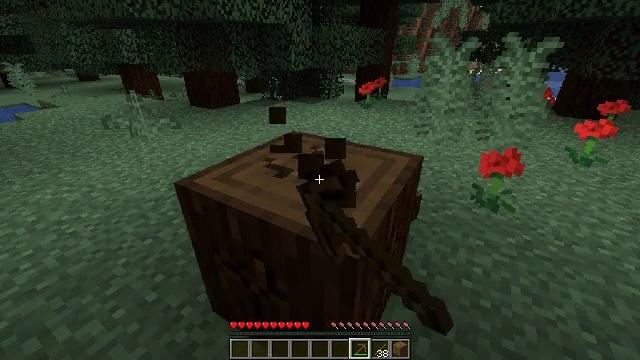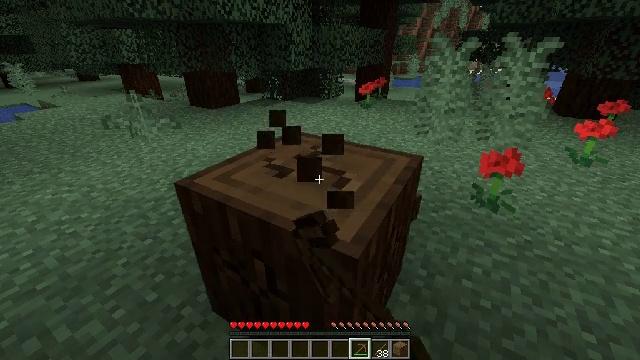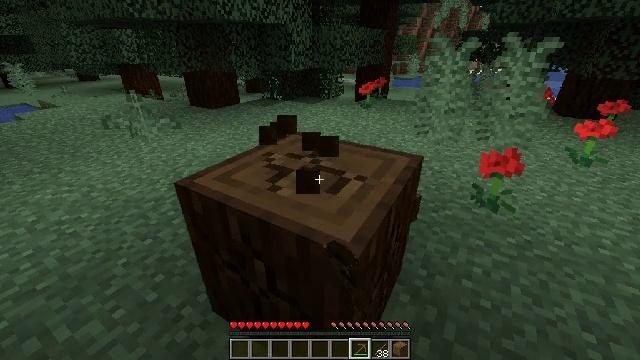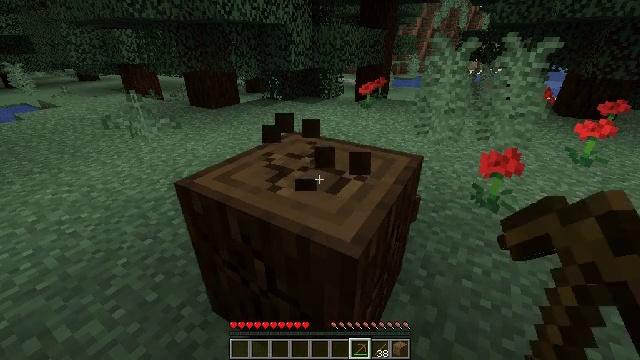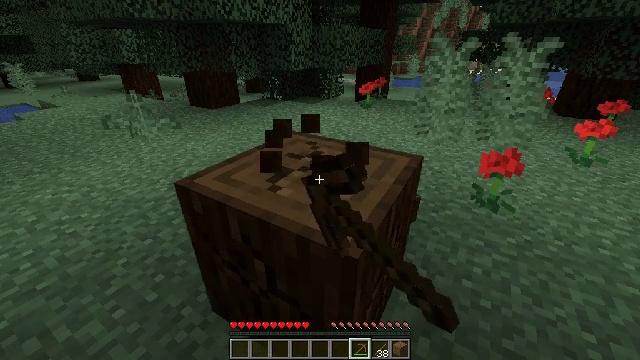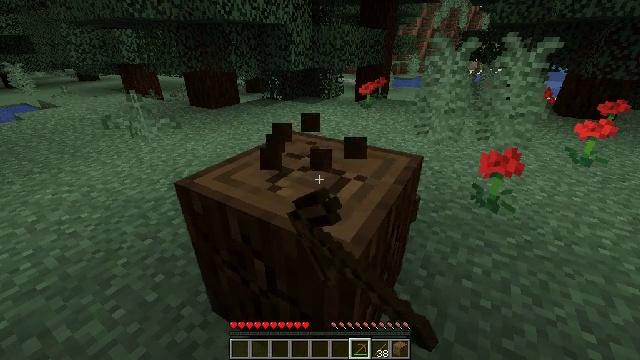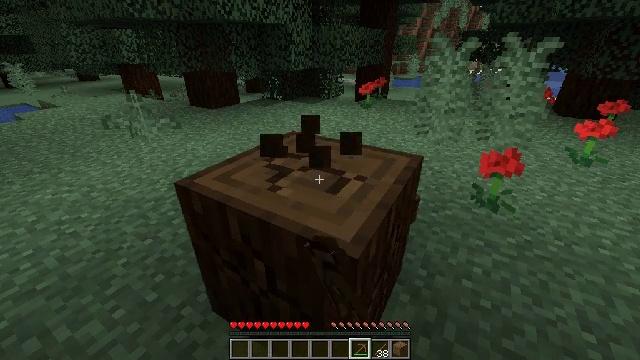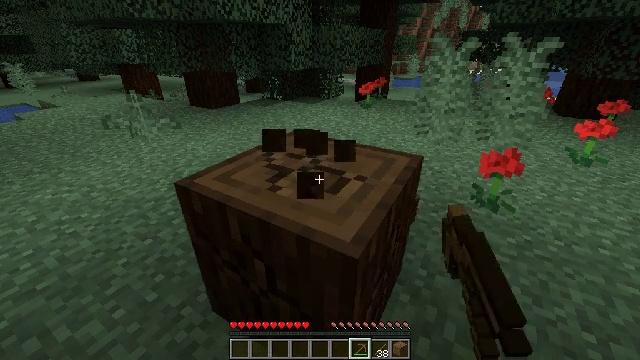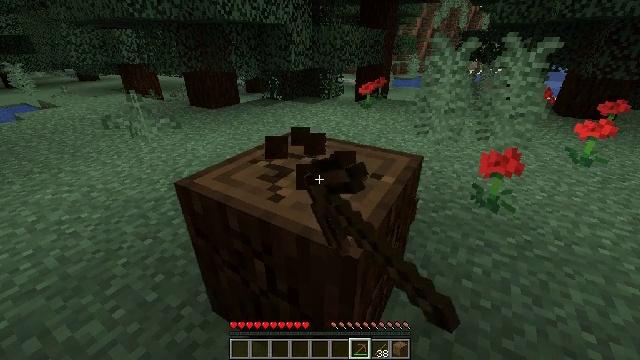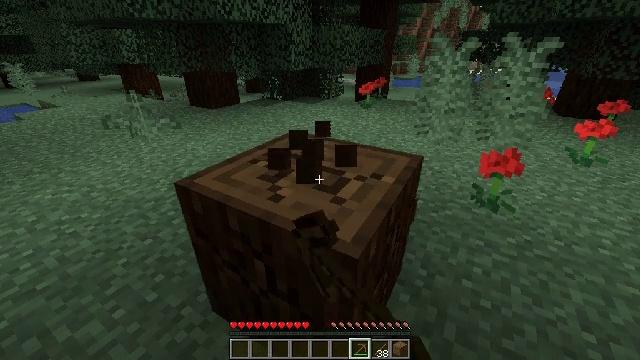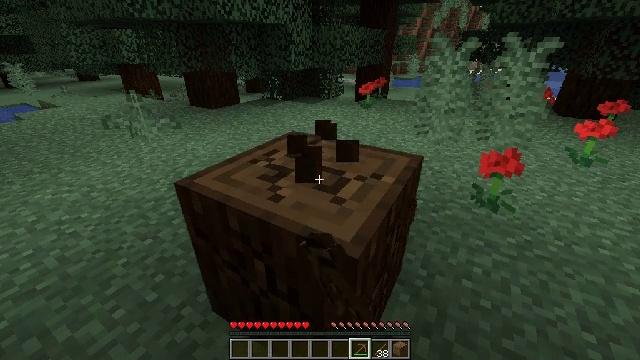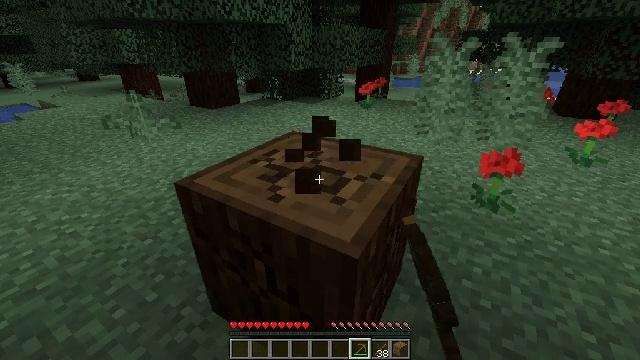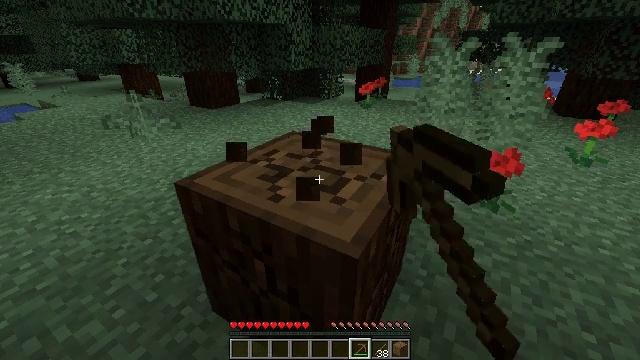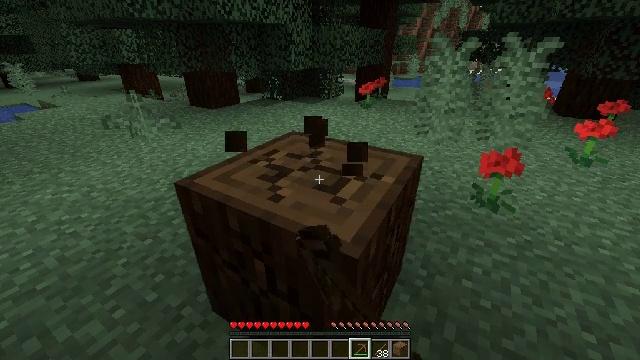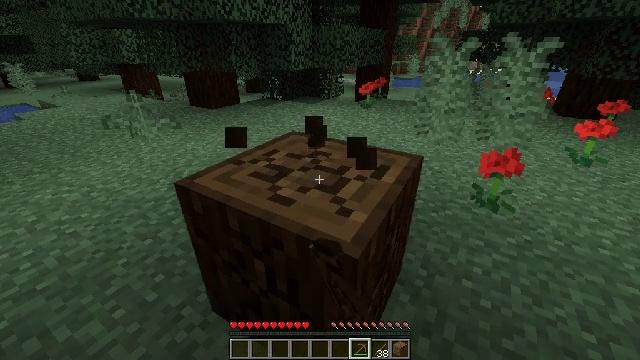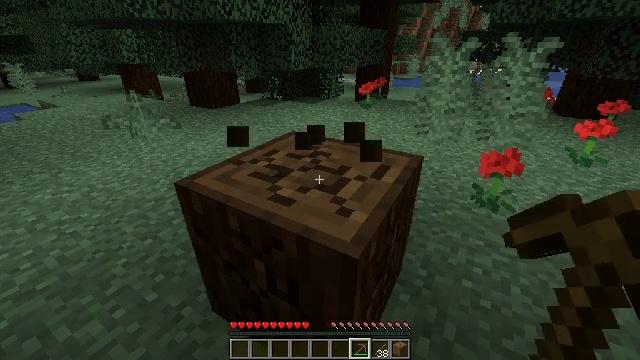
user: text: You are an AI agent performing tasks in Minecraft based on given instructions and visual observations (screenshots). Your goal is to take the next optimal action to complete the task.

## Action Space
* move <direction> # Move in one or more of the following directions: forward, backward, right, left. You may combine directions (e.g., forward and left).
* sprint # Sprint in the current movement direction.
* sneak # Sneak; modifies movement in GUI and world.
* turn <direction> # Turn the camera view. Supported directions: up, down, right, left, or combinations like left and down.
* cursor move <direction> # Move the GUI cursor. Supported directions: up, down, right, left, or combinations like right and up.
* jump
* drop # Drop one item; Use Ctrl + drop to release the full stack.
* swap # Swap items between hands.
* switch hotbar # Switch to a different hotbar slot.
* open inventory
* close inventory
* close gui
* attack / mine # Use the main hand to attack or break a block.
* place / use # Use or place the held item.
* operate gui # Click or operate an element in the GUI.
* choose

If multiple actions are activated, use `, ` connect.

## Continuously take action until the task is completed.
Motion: motion action
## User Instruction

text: Mine the spruce log from the forest.
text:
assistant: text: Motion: attack / mine
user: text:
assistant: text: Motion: attack / mine
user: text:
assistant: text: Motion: attack / mine
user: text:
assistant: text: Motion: attack / mine
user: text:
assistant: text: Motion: attack / mine
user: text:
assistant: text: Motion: attack / mine
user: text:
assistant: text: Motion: attack / mine
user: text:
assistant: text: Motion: attack / mine
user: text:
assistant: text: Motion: attack / mine
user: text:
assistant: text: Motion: attack / mine
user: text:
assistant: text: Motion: attack / mine
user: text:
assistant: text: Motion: attack / mine
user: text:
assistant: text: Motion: attack / mine
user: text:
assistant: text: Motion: attack / mine
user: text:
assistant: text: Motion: attack / mine
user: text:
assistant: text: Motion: attack / mine
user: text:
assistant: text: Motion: attack / mine
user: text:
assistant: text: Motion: attack / mine
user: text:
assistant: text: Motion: attack / mine
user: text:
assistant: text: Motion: attack / mine
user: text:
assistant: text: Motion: attack / mine
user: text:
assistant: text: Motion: attack / mine
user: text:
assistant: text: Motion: attack / mine
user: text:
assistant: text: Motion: attack / mine
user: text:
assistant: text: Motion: attack / mine
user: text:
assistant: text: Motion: attack / mine
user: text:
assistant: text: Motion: attack / mine
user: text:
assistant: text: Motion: attack / mine
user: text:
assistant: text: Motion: attack / mine
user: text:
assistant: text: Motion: attack / mine